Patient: sex M, age 61
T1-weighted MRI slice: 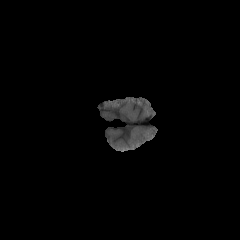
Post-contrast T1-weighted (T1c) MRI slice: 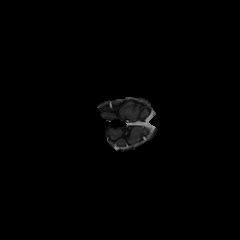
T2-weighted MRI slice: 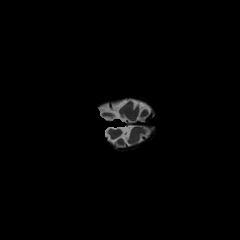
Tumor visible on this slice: no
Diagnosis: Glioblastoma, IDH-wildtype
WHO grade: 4